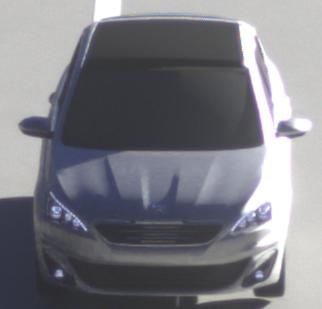
Make: Peugeot
Model: 308 VTi 82
Detailed model: 308 (II)
Model produced from: 2013/09
Model produced until: 2014/11
Doors: 5
Color: white
Road condition: dry road
Daytime: sunrise or sunset
Contrast: high contrast